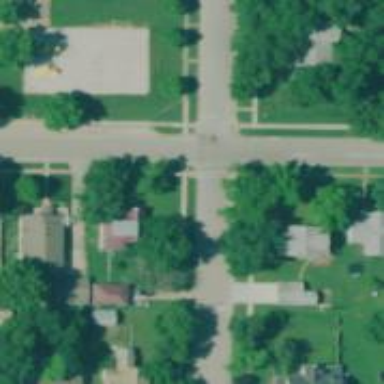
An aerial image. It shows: Residential road.